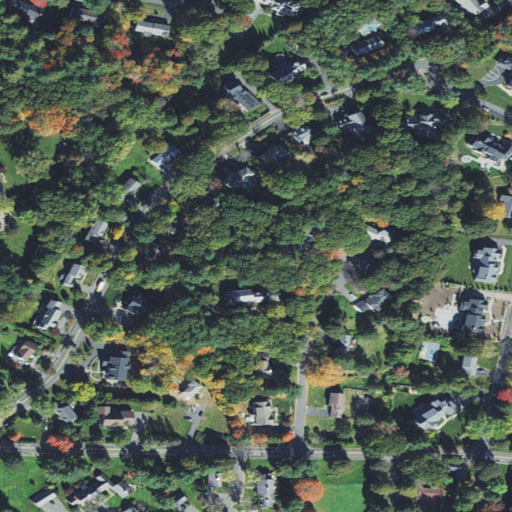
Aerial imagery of mountain in Massachusetts named Bucks Hill containing low intensity development, mixed forest, medium intensity development, open development, evergreen forest, and high intensity development